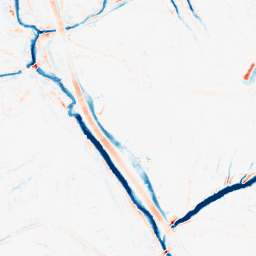
Category: morphological
Decomposition family: morphological
Decomposition parameters: operation: average
size: 5
Upsampling method: linear_exact
Upsampling parameters: scale: 2
Upsampling scale: 2